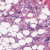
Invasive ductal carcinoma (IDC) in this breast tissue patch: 1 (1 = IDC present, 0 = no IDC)